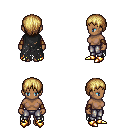
a pixel art fantasy rpg character, female body template, human, dark skin, black tattered cape, metal pants, blonde plain hairstyle, cloth bracers, gold boots, four views (front, back, left, right), 2x2 character sprite sheet, small pixel art, hard edges, no anti-aliasing